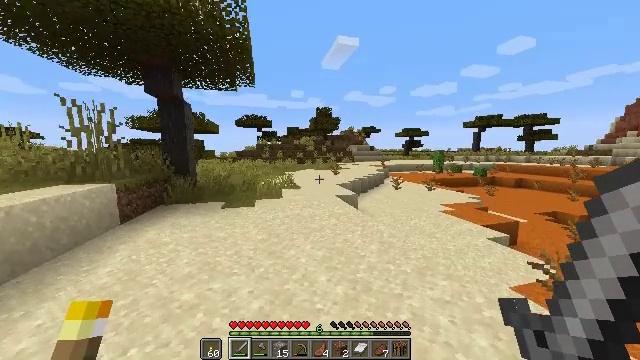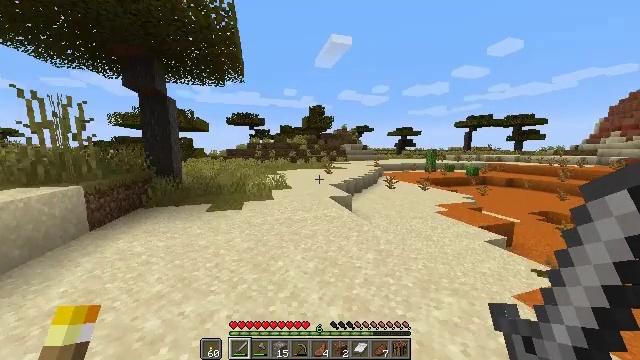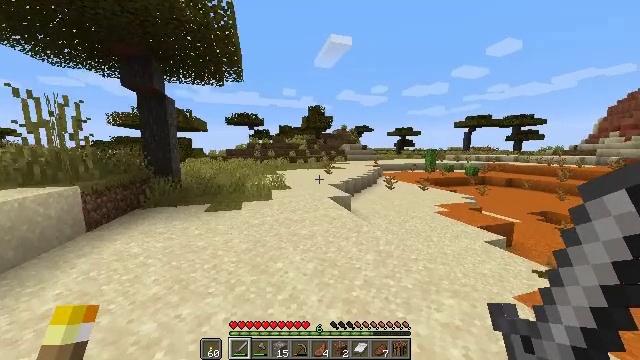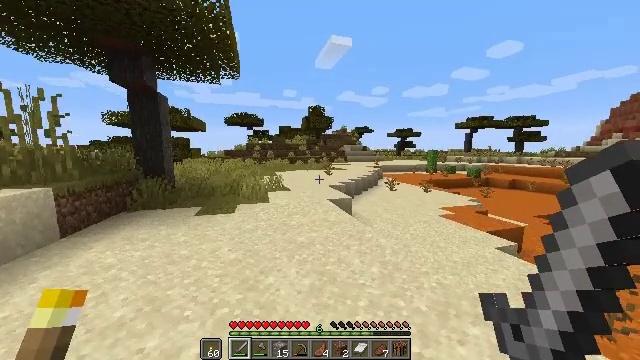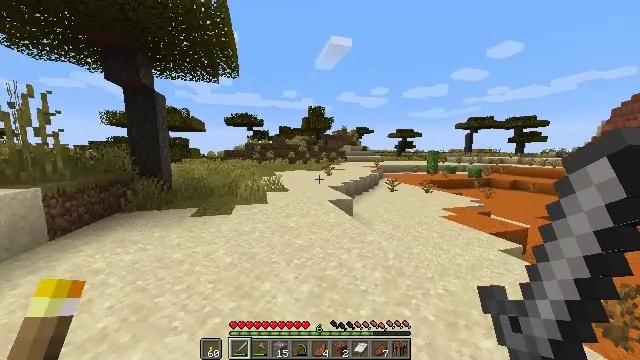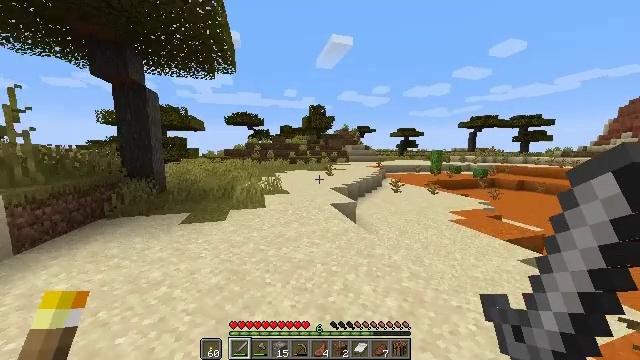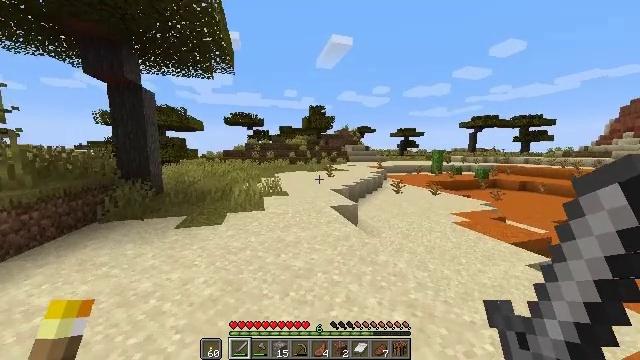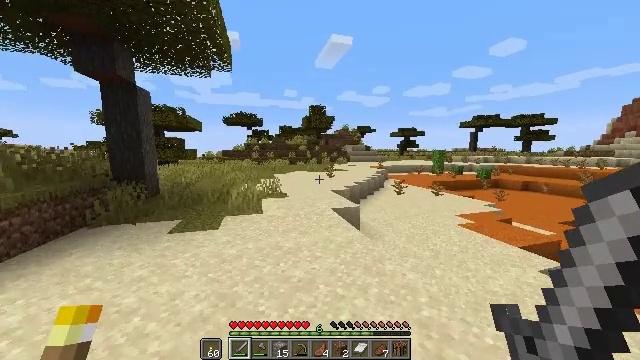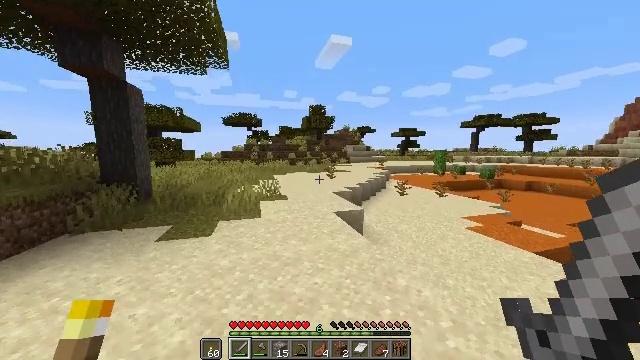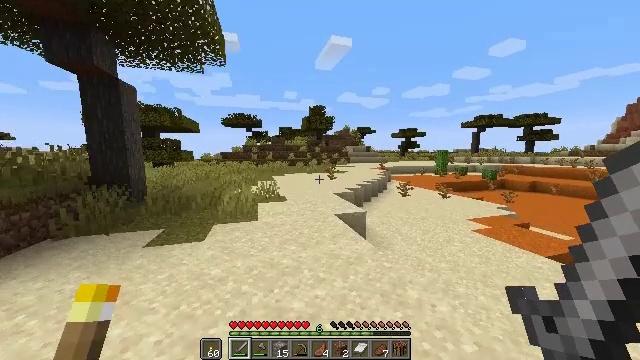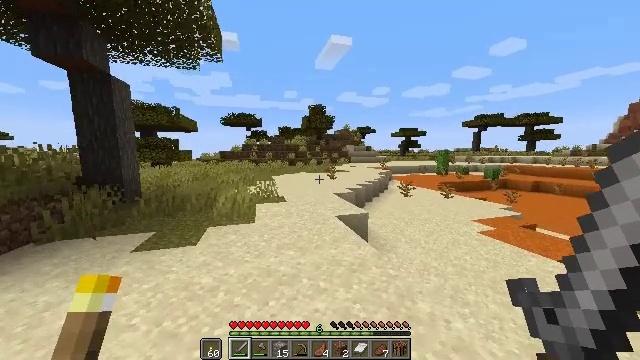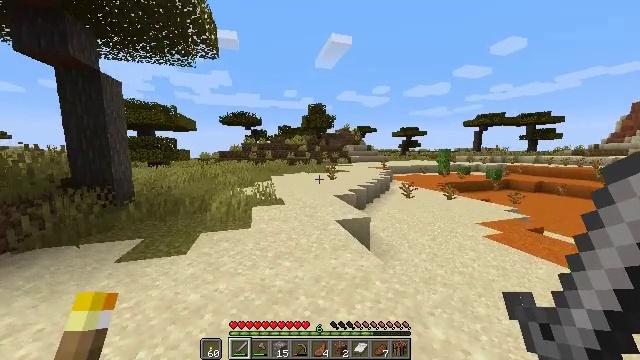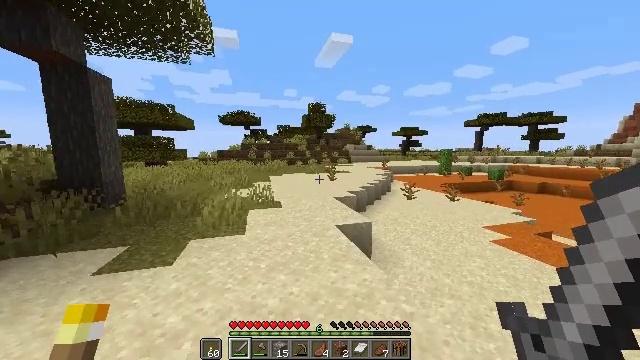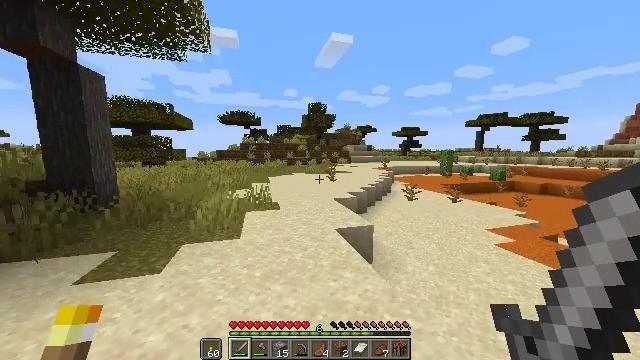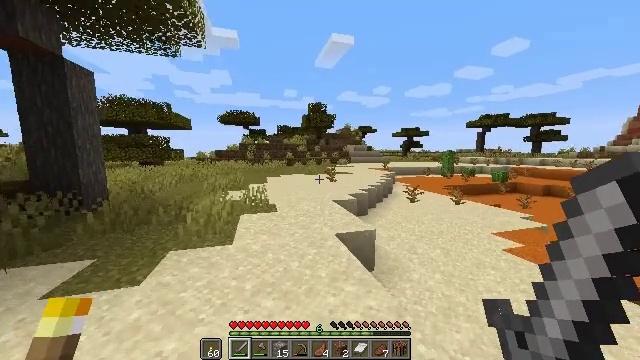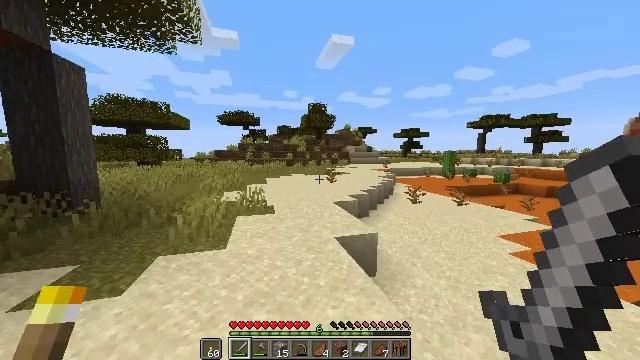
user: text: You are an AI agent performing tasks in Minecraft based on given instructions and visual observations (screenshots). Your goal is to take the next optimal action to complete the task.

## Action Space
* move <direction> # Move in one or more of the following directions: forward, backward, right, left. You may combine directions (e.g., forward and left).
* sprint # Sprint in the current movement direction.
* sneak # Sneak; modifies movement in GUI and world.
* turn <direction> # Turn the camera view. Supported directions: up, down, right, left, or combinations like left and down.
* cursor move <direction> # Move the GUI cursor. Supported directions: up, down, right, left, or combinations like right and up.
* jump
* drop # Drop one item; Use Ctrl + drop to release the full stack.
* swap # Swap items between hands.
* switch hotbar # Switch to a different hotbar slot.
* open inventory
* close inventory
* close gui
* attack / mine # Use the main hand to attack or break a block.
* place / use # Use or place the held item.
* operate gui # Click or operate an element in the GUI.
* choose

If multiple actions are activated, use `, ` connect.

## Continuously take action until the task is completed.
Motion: motion action
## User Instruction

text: Gather sugar cane for crafting.
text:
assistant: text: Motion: move forward, sprint, turn right
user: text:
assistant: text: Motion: move forward, sprint
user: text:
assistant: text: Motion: move forward, sprint
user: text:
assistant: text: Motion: move forward, sprint
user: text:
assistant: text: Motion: move forward, sprint
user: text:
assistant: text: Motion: move forward, sprint
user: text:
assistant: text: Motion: move forward, sprint
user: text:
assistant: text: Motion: move forward, sprint
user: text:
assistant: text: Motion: move forward, sprint
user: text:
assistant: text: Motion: move forward, sprint
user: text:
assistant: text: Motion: move forward, sprint
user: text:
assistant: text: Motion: move forward, sprint
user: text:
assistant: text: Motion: move forward, sprint
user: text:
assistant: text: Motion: move forward, sprint
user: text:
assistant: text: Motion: move forward, sprint
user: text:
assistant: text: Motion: move forward, sprint
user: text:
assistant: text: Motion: move forward, sprint
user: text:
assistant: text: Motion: move forward, sprint
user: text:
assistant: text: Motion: move forward, sprint
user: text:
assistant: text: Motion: move forward, sprint
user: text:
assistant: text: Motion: move forward, sprint
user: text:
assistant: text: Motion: move forward, sprint
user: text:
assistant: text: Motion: move forward, sprint
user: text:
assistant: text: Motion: move forward, sprint
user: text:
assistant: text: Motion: move forward, sprint
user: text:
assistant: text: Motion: move forward, sprint
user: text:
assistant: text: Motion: move forward, sprint
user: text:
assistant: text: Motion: move forward, sprint
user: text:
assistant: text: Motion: move forward, sprint
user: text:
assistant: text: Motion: move forward, sprint